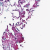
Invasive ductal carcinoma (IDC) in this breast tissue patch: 0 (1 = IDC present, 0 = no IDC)